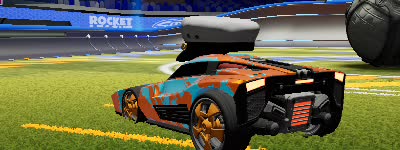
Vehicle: breakout